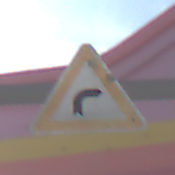
Verkehrszeichen: KurveRechts
Umgebung: Outdoor, Special
Tageszeit: MorningAfternoon
Wetter: PartlyCloudy
Licht: Natural
Jahreszeit: NotSpecified
Kontrast: HighContrast